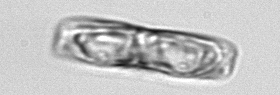
Label: pennate_morphotype1